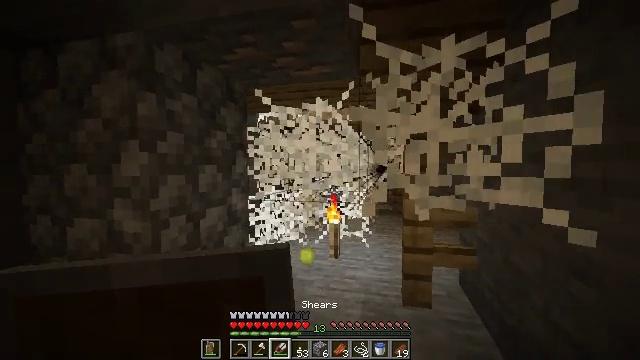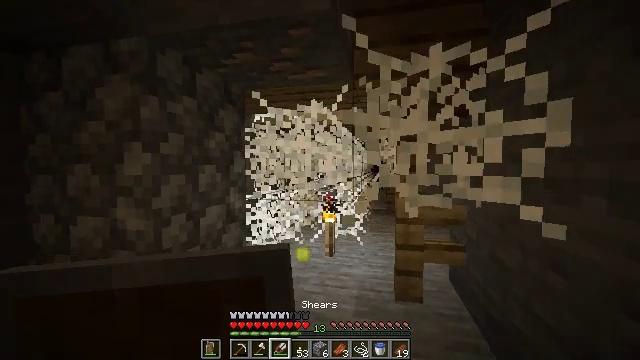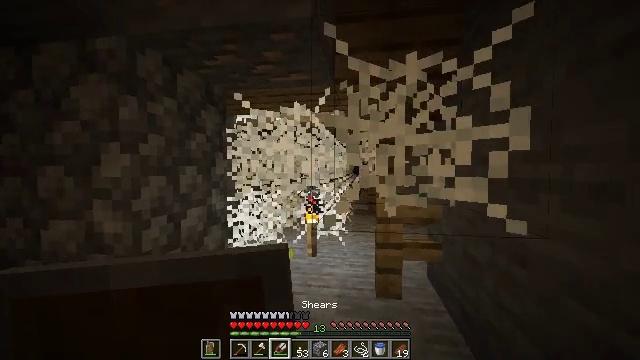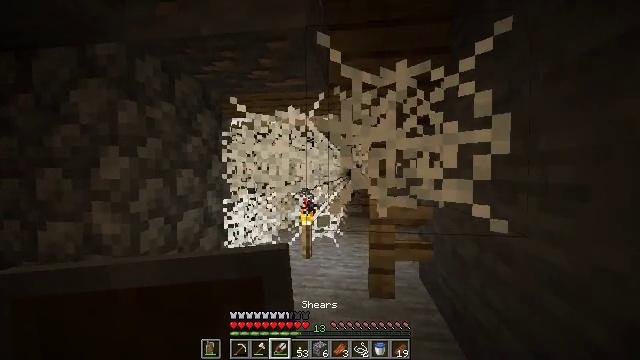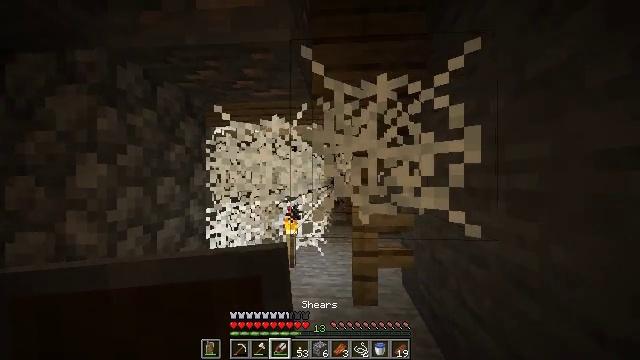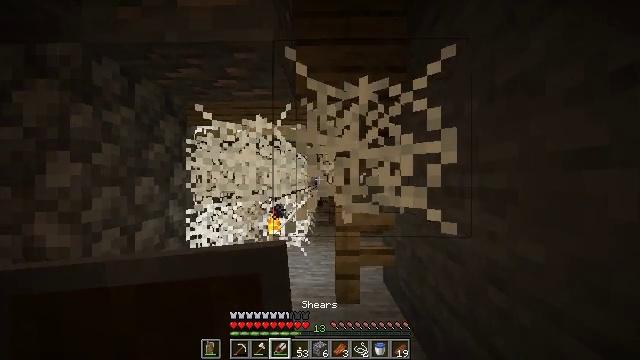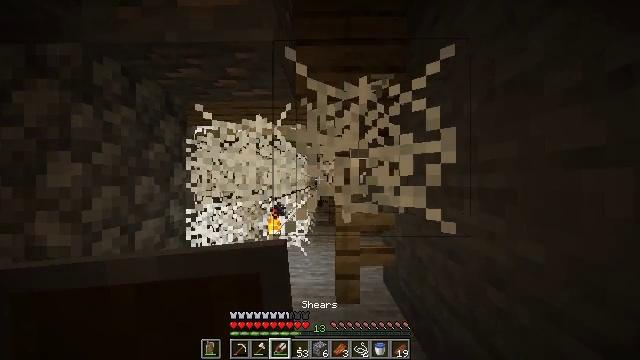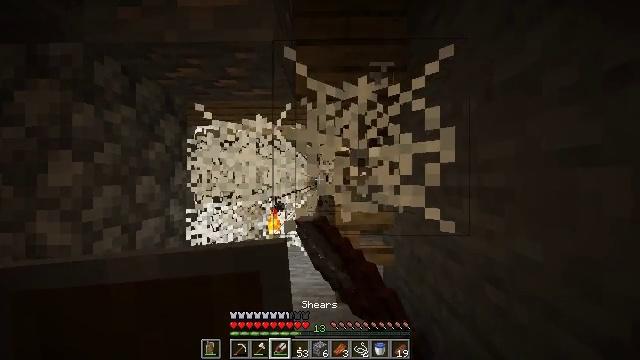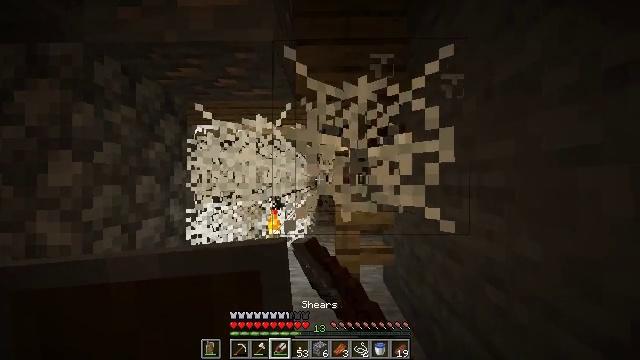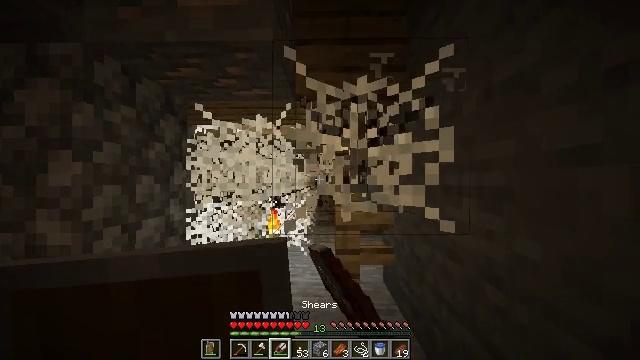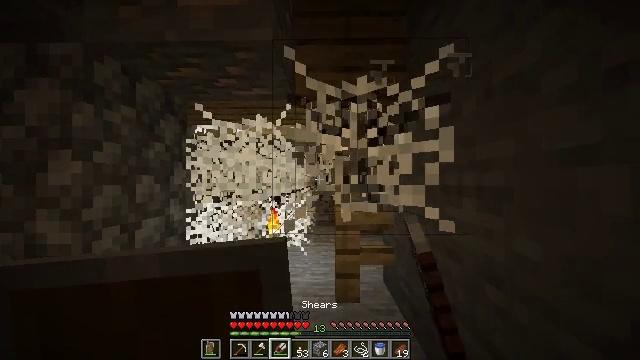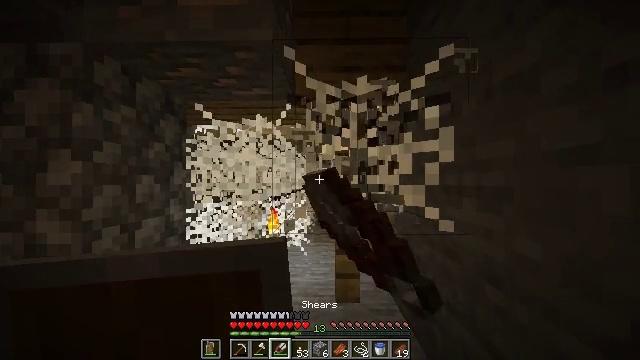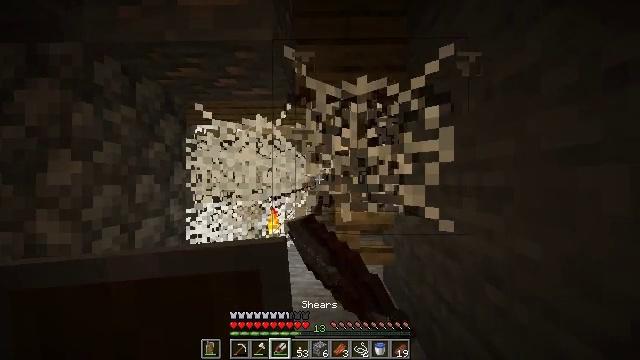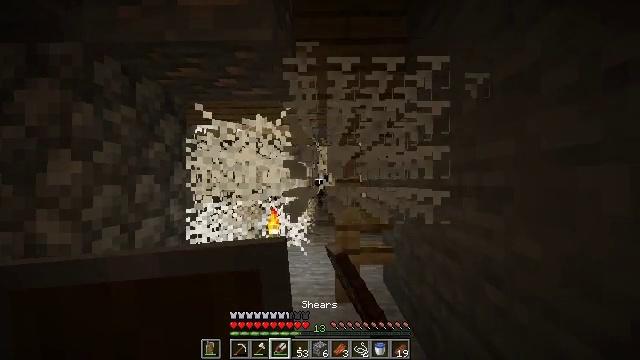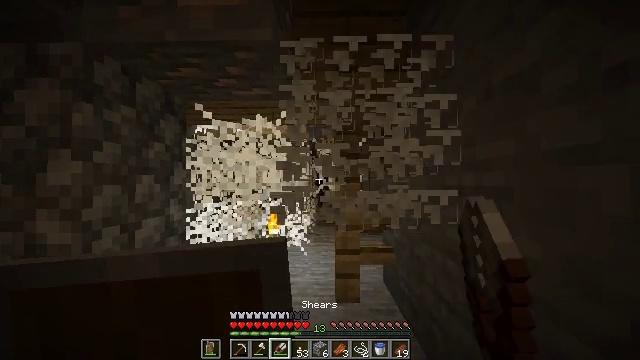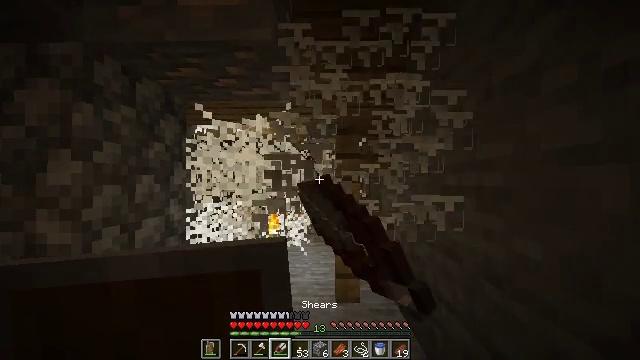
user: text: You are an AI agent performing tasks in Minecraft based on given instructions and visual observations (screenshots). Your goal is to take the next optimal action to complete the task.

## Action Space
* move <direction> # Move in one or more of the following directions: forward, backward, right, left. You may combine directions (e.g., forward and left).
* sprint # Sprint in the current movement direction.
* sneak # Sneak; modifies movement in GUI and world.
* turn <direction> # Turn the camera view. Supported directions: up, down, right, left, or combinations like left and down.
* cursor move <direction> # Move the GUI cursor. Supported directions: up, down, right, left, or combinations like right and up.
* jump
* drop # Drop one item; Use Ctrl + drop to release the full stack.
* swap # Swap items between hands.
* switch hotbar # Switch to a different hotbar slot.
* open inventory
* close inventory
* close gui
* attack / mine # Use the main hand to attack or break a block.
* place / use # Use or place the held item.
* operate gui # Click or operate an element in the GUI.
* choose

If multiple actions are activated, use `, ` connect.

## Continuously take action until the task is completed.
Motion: motion action
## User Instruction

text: Break the cobweb with a sword.
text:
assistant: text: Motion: move back, sneak, turn right
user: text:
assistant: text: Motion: move back, sneak, turn right
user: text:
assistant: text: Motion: sneak, turn right
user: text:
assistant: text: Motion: sneak, turn right and up
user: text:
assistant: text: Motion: sneak, turn right
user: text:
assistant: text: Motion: sneak, attack / mine
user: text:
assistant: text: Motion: sneak, attack / mine
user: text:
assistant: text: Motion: sneak, attack / mine
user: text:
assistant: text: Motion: sneak, attack / mine
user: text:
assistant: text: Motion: sneak, attack / mine
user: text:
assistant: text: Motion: sneak, attack / mine
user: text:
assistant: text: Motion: sneak, attack / mine
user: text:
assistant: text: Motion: sneak, attack / mine
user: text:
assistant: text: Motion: sneak, attack / mine
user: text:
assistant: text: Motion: sneak, attack / mine
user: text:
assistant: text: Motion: move forward, sneak, attack / mine
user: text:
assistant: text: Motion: move forward, sneak, turn left and down, attack / mine
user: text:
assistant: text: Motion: move forward, sneak, turn left and down, attack / mine
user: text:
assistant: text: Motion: move forward and move right, sneak, turn left, attack / mine
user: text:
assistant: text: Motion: move forward and move right, sneak, turn left, attack / mine
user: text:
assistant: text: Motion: move forward and move right, sneak, attack / mine
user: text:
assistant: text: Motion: move forward and move right, sneak, turn left, attack / mine
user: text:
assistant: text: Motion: move forward and move right, sneak, attack / mine
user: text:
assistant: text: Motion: move forward and move right, sneak, attack / mine
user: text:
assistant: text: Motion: move forward and move right, sneak, attack / mine
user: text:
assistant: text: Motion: move forward and move right, sneak, attack / mine
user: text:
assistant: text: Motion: sneak, attack / mine
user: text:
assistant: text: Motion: sneak, attack / mine
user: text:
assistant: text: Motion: sneak, turn left, attack / mine
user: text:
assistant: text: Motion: sneak, turn left, attack / mine